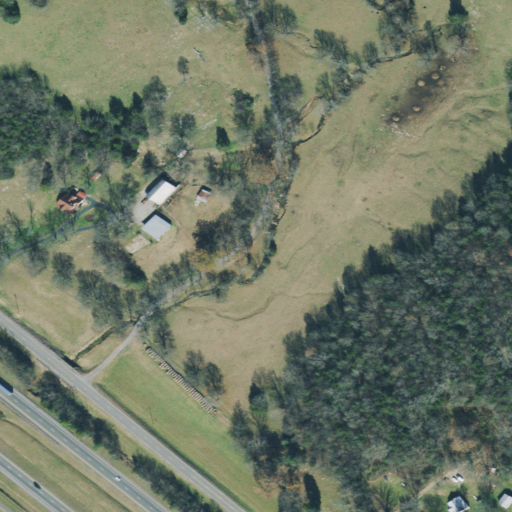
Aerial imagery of valley in Tennessee named Mason Hollow containing pasture, mixed forest, low intensity development, deciduous forest, open development, evergreen forest, and medium intensity development